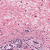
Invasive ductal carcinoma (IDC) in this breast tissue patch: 1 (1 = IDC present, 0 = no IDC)